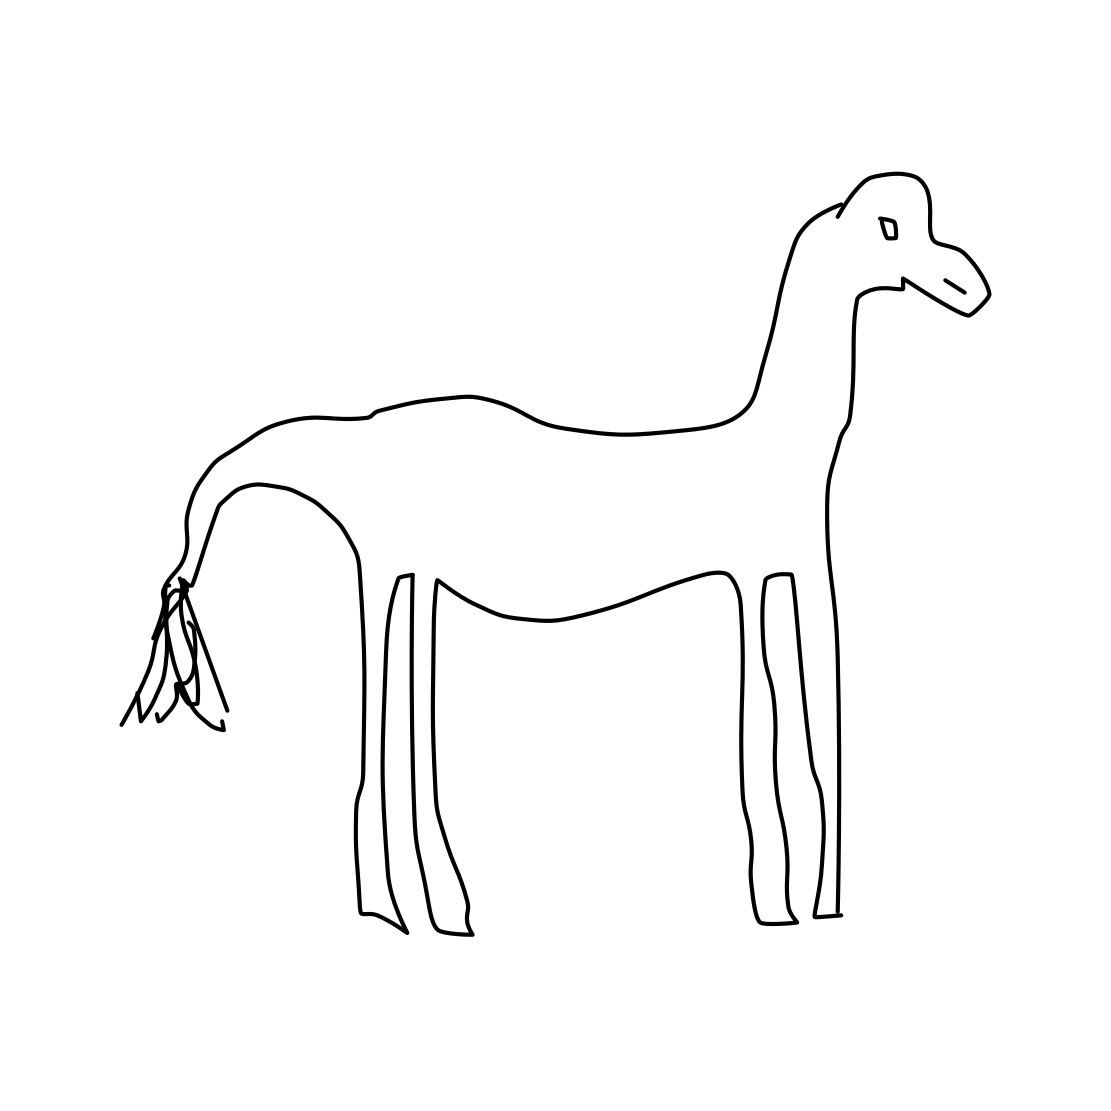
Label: giraffe